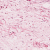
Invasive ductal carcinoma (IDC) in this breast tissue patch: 0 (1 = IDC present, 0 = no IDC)